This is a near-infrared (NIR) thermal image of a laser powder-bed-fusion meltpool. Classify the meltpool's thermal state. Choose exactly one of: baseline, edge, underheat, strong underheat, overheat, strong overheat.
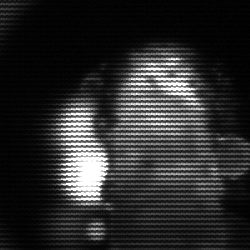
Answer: strong underheat